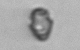
Label: Heterocapsa_rotundata